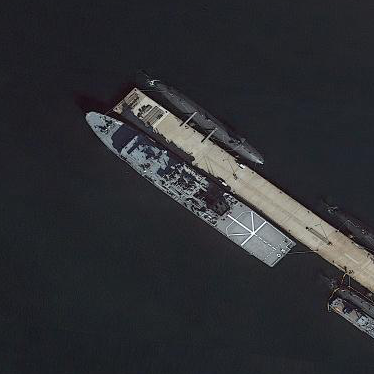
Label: combat